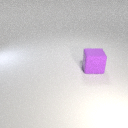
large purple rubber cube